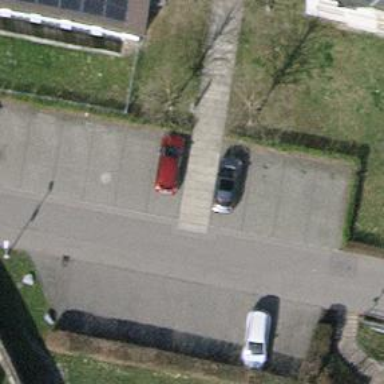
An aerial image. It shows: Charging station.